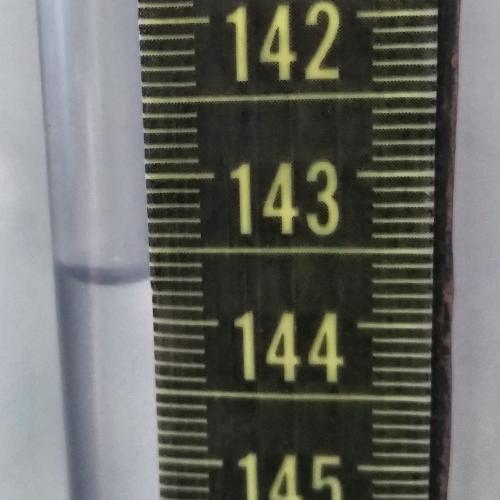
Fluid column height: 143.7 cm